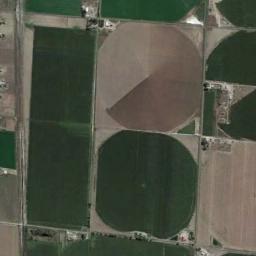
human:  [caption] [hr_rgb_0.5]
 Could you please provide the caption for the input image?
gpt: Round green fields are the same size .

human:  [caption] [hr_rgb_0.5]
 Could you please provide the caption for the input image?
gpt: Two or three green and tan circular fields .

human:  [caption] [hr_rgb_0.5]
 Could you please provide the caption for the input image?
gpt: A dark green circular farmland and a khaki circular farmland are next to a dark green rectangular farmlands .

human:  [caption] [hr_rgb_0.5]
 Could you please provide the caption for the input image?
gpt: There are some circle farmland and square farmland .

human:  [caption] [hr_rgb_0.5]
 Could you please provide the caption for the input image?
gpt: There are  several circular farmlands arranged neatly .